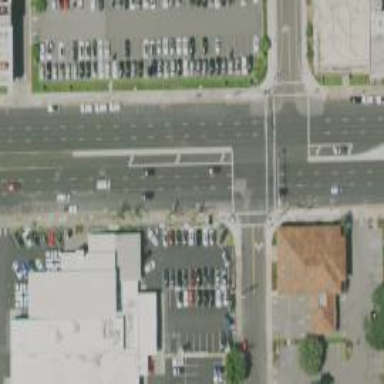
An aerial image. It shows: Solid stop line on the road.